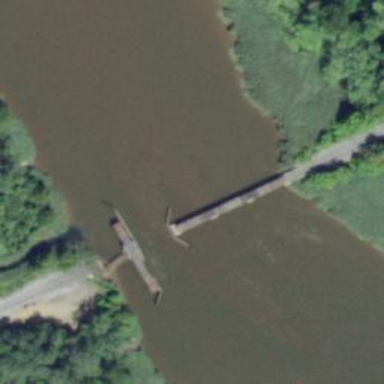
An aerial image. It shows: Movable railway bridge.